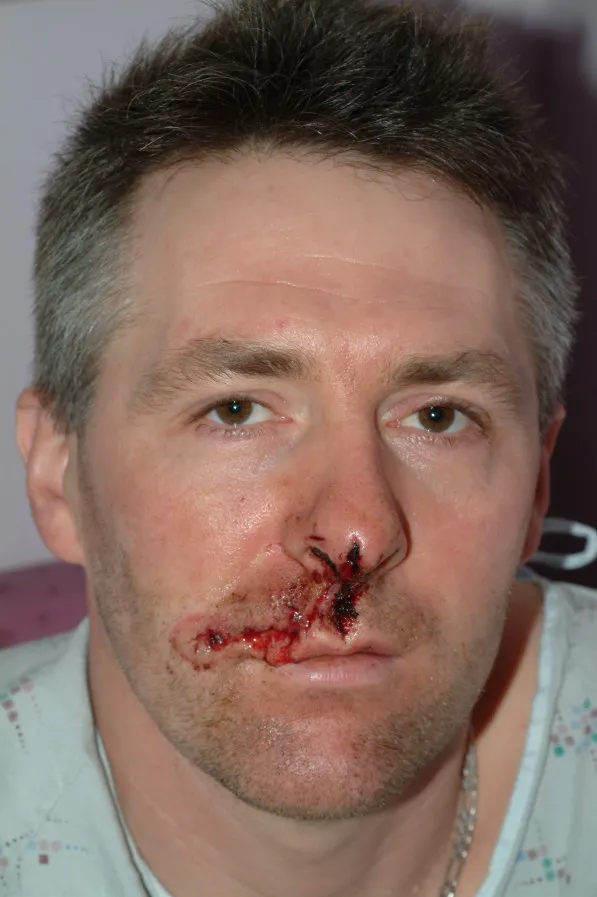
Case 2 - pre-operative appearance.
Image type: medical_photograph (other_medical_photograph)